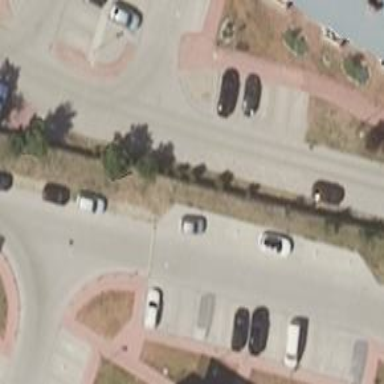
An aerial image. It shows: Bump for traffic calming.